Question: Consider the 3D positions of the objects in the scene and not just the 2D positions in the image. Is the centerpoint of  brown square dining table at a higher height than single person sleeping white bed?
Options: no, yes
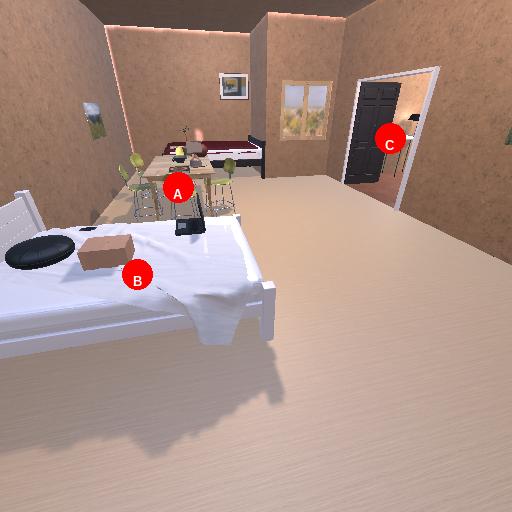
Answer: no